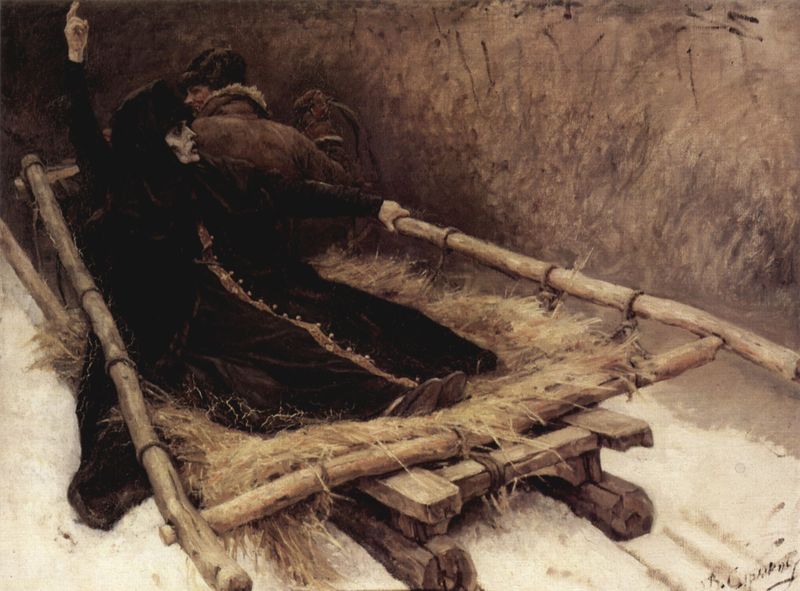
Titel: Die Bojarin Morosowa im Schlitten
Künstler: Wassilij Iwanowitsch Surikow
Standort: Moskva
Institution: Tretjakow-Galerie
Schlagwörter: baum, dunkel, gemälde, hand, mann, umhang, weiß, frauen, impressionismus, landschaft, menschen, braun, finger, frau, geste, grau, handschuh, holz, hut, kleid, pastell, schwarz, strasse, stroh, zeichnung, dame, gras, schnee, weg, wiese, beige, malerei, symbolismus, alt, gesichter, jacke, mütze, mützen, alte, arm, blass, gesicht, kragen, pelz, tod, tot, signatur, öl, feld, gräser, hügel, kalt, stamm, zweige, wege, mantel, realismus, schnur, verbindung, schleifen, knopf, karren, pferd, pferde, reiter, fell, zügel, liegen, düster, zwei, schuhe, rede, heu, russland, spuren, trage, monochrom, linien, herbst, winter, kutsche, füsse, sepia, spur, wagen, krieg, polster, zeigefinger, ernst, festhalten, bett, balken, geländer, gestell, kordel, liegend, knöpfe, flucht, foto, krank, unterschrift, abschied, kälte, seil, noir, revolution, bedrohlich, kutscher, peitsche, schuh, photo, liege, prediger, grab, elend, krankheit, seuche, leder, priester, sombre, bleich, predigt, atmosphäre, schlitten, fellmütze, klat, pelzkappe, greisin, ähren, pferdegespann, frieren, kranke, armut, mort, fahrer, gespann, russen, realisme, vergangenheit, schimpfen, erhobene hand, lager, fahrt, tief, russisch, mouvement, kufen, geischt, strohmatte, chariot, sänfte, scheiterhaufen, pferdeschlitten, sensemann, bare, pest, zwei menschen, schafott, jan hus, transportieren, streu, schlittenfahrt, vitesse, schwarzer mantel, mahnen, jan huss, fantastique, holzschlitten, kuutscher, persspektive, schnüee, sput, herst, lnöpfe, warnen, brandner, holzkutsche, blasser mann, traineau, nschlitten, ek